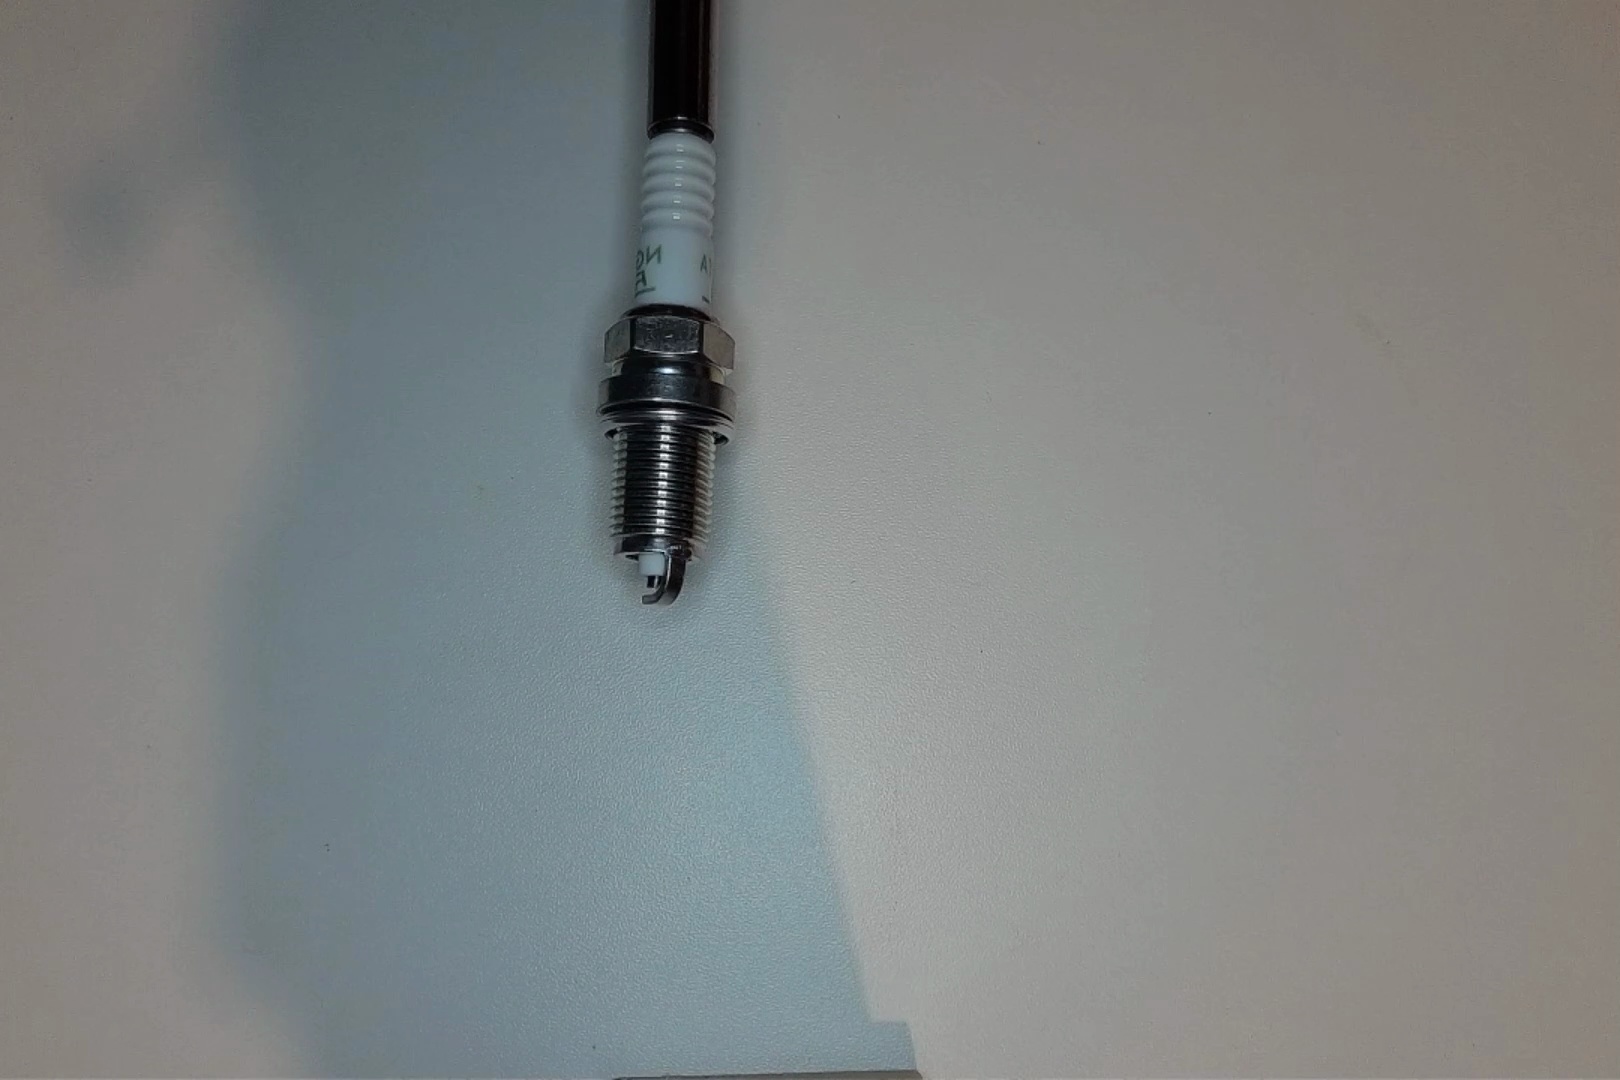
Label: no anomaly